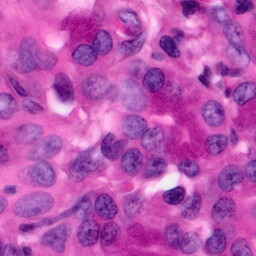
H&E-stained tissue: Pancreatic